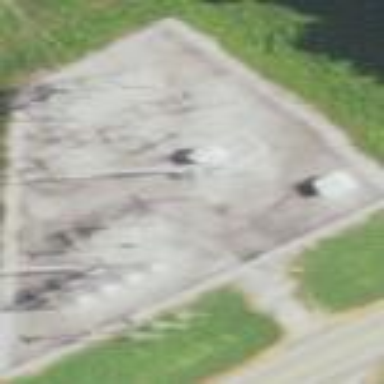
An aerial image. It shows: Distribution power substation secured by fence.